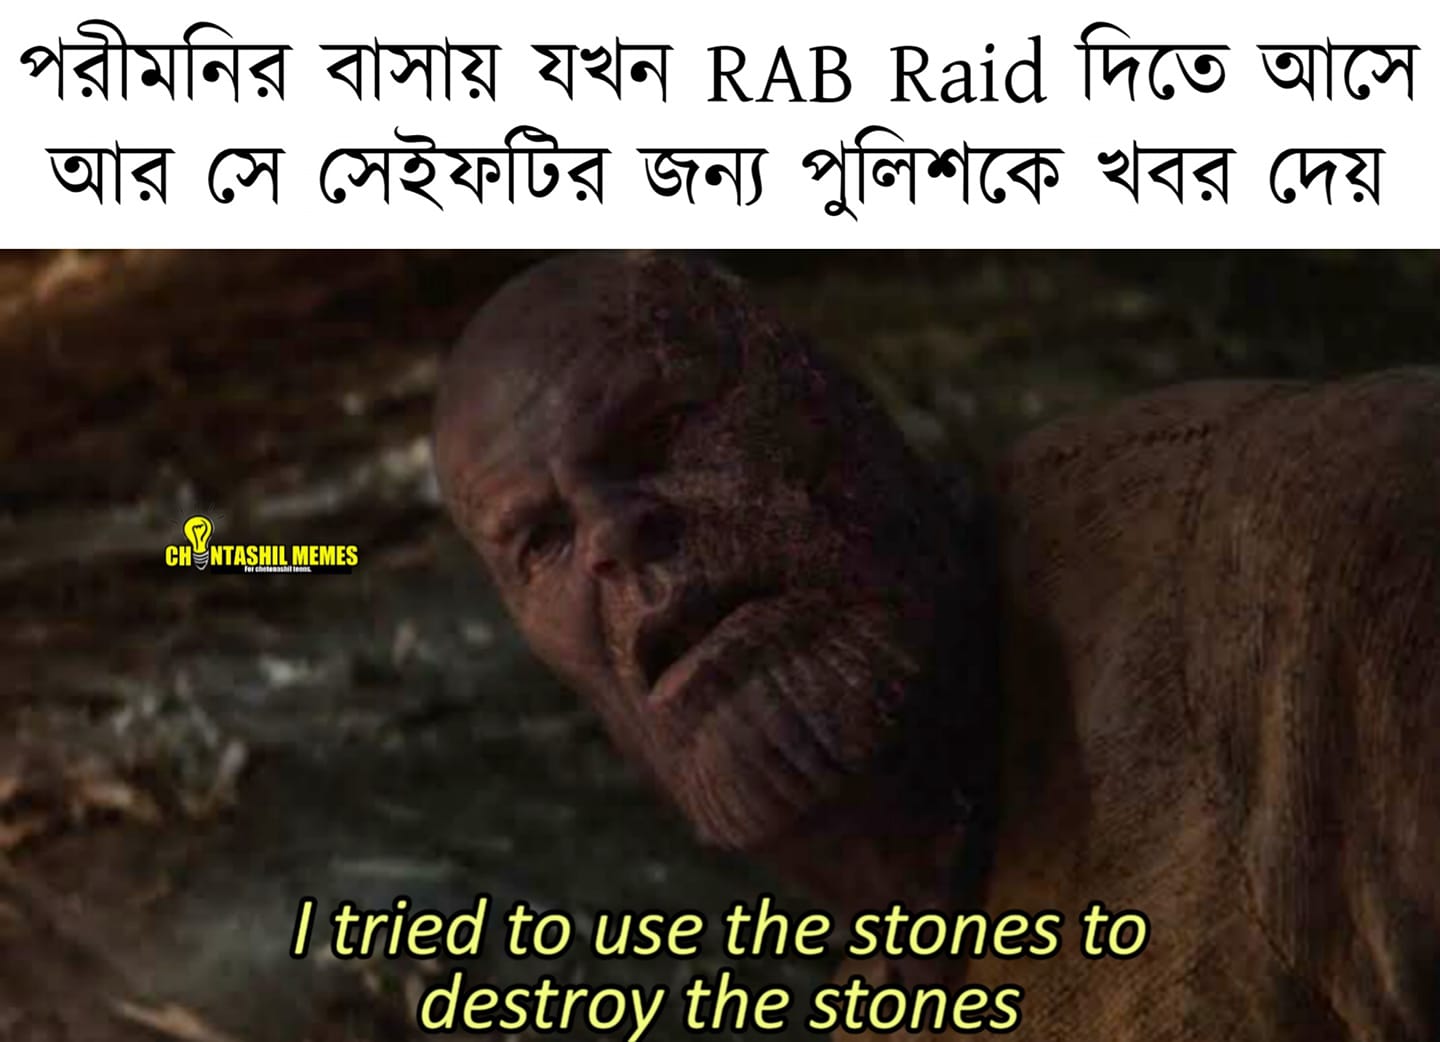
Caption: পরীমনির বাসায় যখন RAB Raid দিতে আসে আর সে সেইফটির জন্য পুলিশকে খবর দেয়       Itried to use the stones to destroy the stones
Label: hate